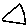
Label: triangle